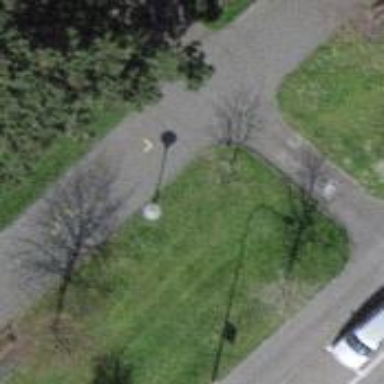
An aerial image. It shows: Park with broadleaved deciduous trees.